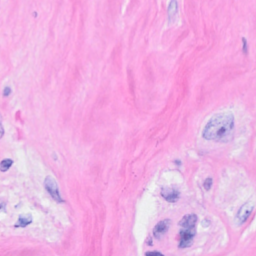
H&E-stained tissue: Breast